Question: I have a couple of data 'x0' and 'y0' that corresponds to curve. It contains 8 points, for example : 'K(x0(2),y0(2))'.
The problem is that when I plot 'x0' and 'y0' like this :
'''
plot(x0,y0,'c*');
plot(x0,y0,'k');
'''
I get the cyan point at a good place, but the curve is a mess. Check the screenshot:

Can I do some sort of 'Sorting' ?
This question seems simple but I am a newbie.
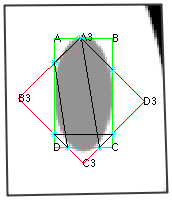
Answer: Since the points define a convex polygon, you can simply use the 'convhull'-function for this. 'convhull' returns the indexes of the outermost points in 'x0' and 'y0'. For this question we exploit that they are arranged counter-clockwise around the hull, so you can plot them nicely after.
'''
h = convhull(x0,y0);
plot(x0(h),y0(h),'k');
'''
The result looks like this:

'''
x0 = [1 2 3 4 4 3 2 1];
y0 = [2 3 0 2 1 3 0 1];
'''